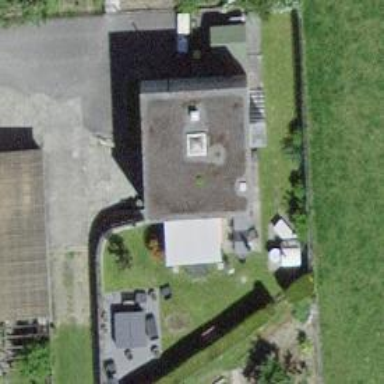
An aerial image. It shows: Building with flat roof.